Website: apple-inc
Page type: cart
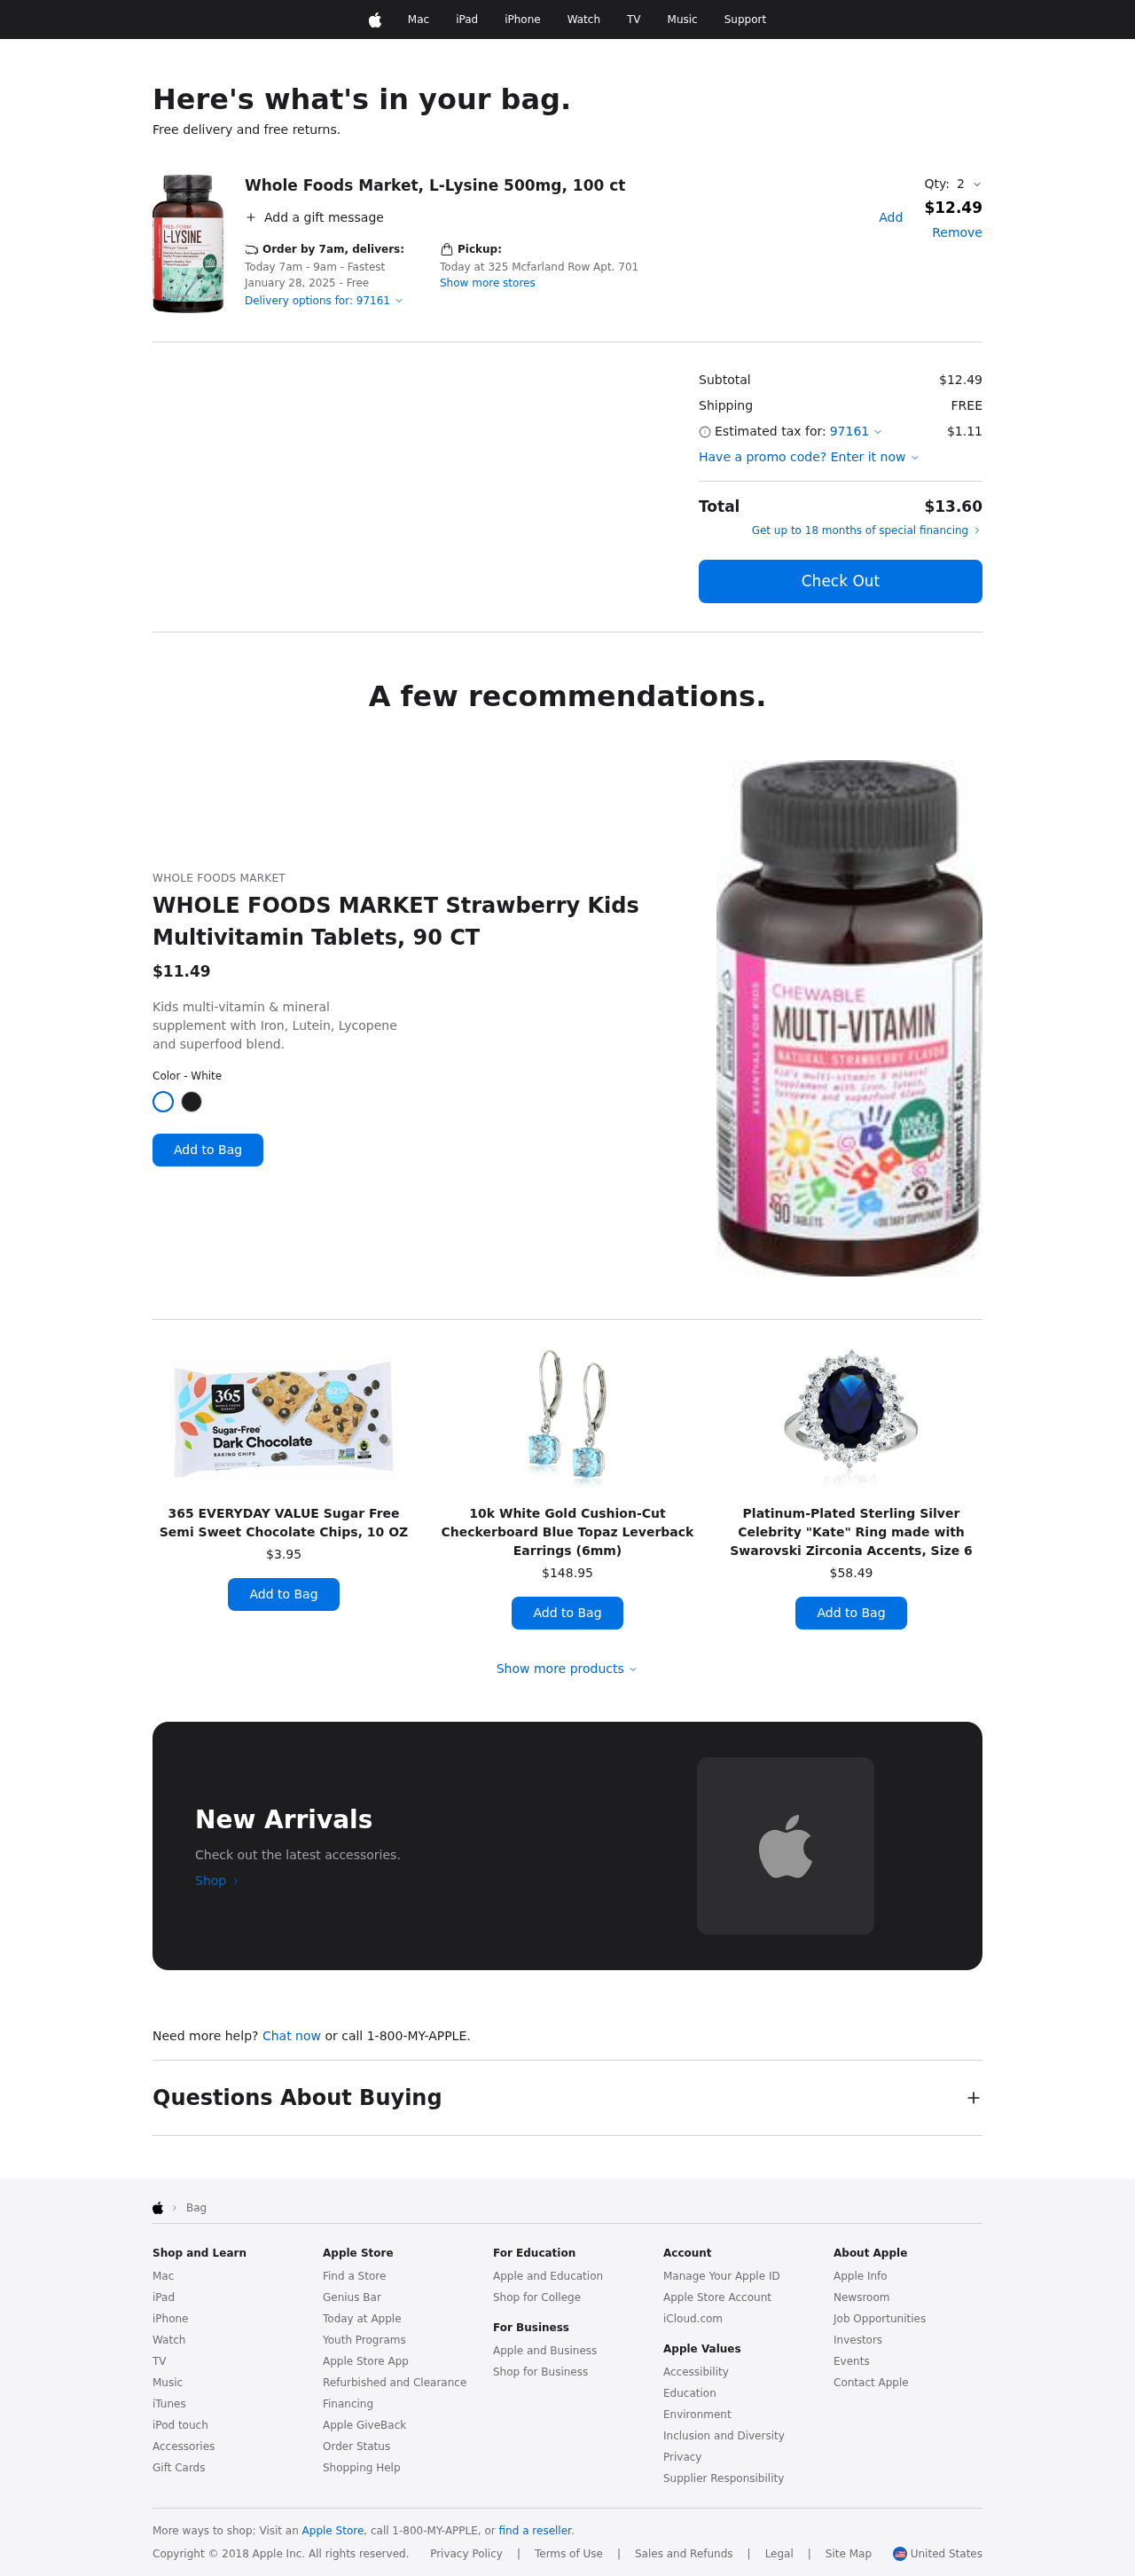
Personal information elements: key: PII_LOCATION1_STREET
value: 325 Mcfarland Row Apt. 701
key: PII_POSTCODE
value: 97161
Product elements: key: PRODUCT1_NAME
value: Whole Foods Market, L-Lysine 500mg, 100 ct
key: PRODUCT1_PRICE
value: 12.49
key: PRODUCT1_QUANTITY
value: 2
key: PRODUCT2_BRAND
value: Whole Foods Market
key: PRODUCT2_DESC
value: Kids multi-vitamin & mineral supplement with Iron, Lutein, Lycopene and superfood blend.
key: PRODUCT2_NAME
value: WHOLE FOODS MARKET Strawberry Kids Multivitamin Tablets, 90 CT
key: PRODUCT2_PRICE
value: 11.49
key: PRODUCT3_NAME
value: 365 EVERYDAY VALUE Sugar Free Semi Sweet Chocolate Chips, 10 OZ
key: PRODUCT3_PRICE
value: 3.95
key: PRODUCT4_NAME
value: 10k White Gold Cushion-Cut Checkerboard Blue Topaz Leverback Earrings (6mm)
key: PRODUCT4_PRICE
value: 148.95
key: PRODUCT5_NAME
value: Platinum-Plated Sterling Silver Celebrity "Kate" Ring made with Swarovski Zirconia Accents, Size 6
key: PRODUCT5_PRICE
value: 58.49
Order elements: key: ORDER_SHIPPING_DATE
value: Today 7am - 9am
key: ORDER_DELIVERY_DATE
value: January 28, 2025
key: ORDER_SUBTOTAL
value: $12.49
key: ORDER_SHIPPING_COST
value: FREE
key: ORDER_TAX
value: $1.11
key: ORDER_TOTAL
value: $13.60